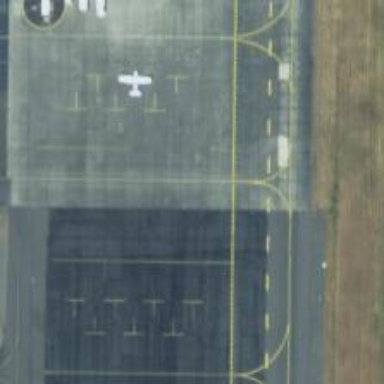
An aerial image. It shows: Image of taxiway at airport.